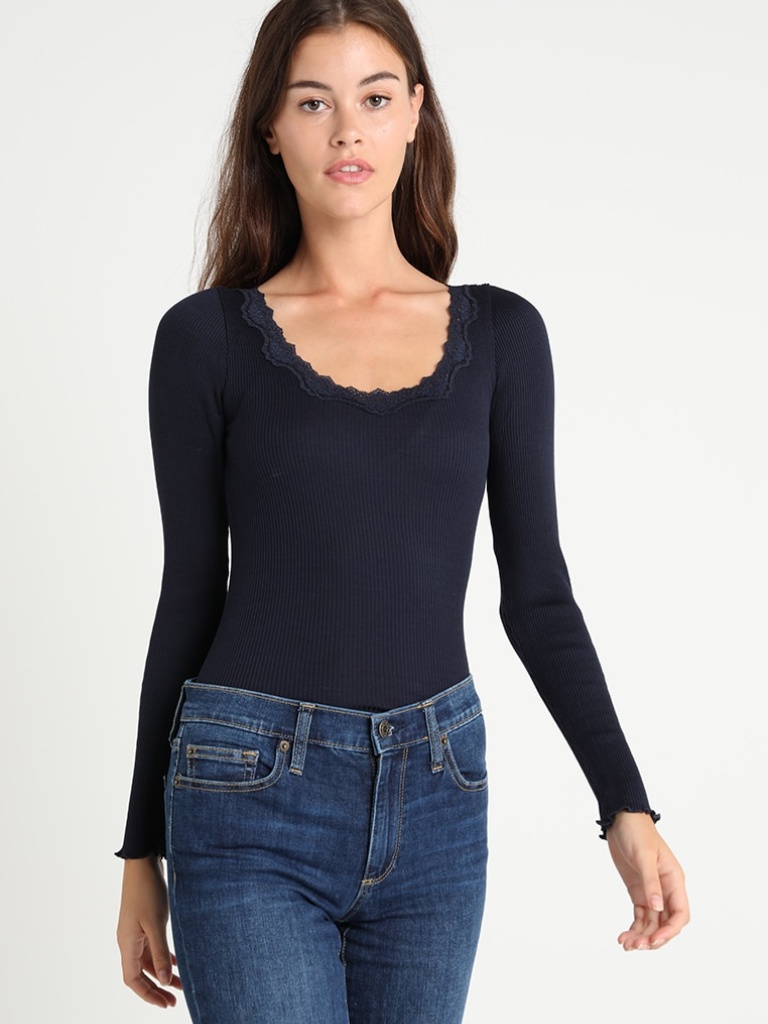
knit tight a long-sleeved with the sleeves down hip length Fully Tucked in scoop shirt